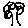
Label: tree